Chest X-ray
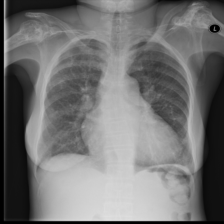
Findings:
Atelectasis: negative
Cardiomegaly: positive
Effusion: positive
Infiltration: positive
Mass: negative
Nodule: positive
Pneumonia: negative
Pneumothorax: negative
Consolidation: negative
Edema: negative
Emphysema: negative
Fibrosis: negative
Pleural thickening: negative
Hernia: negative